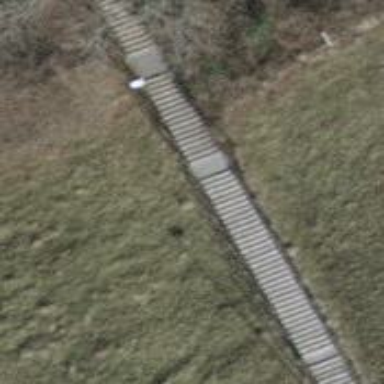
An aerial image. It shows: Road with steps.